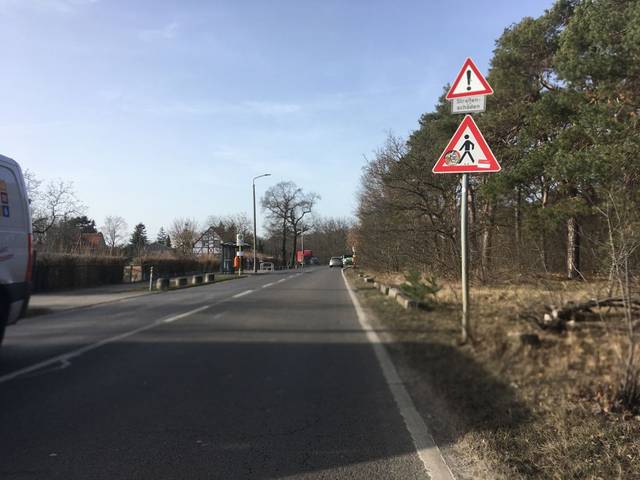
Region: Germany
Coordinates: 52.451, 13.49